Current action and preconditions to check: path_clear

Your task: For each precondition in the list above, predict whether it will hold at this action.

Consider the current scene as observed from the mobile robot's camera, and analyze the predicted future states of all dynamic agents (e.g., people, animals, vehicles, or any moving entities) within the NEXT SECOND.

IMPORTANT: Only answer "very likely" if you are absolutely certain—based on strong, clear evidence—that a dynamic agent will violate the precondition in the predicted future state. Do NOT answer "very likely" for unlikely, ambiguous, or low-probability risks.

Ask yourself for each precondition: Is there a high probability, with clear and convincing evidence, that the predicted future states of any dynamic agent will interfere with the predicted future state of the currently executing action within the NEXT SECOND, causing that precondition to fail?

Assess the risk level based on these predictions. Use "likely" or "very likely" if motions create a clear risk of interference.

Use "neutral" or "improbable" if agents are nearby but their predicted paths are clearly diverging or non-conflicting.

Failure Risk Categories: "very improbable", "improbable", "neutral", "likely", "very likely"

Answer Format: Output ONLY the probability_of_failure value from these categories: "very improbable", "improbable", "neutral", "likely", "very likely"

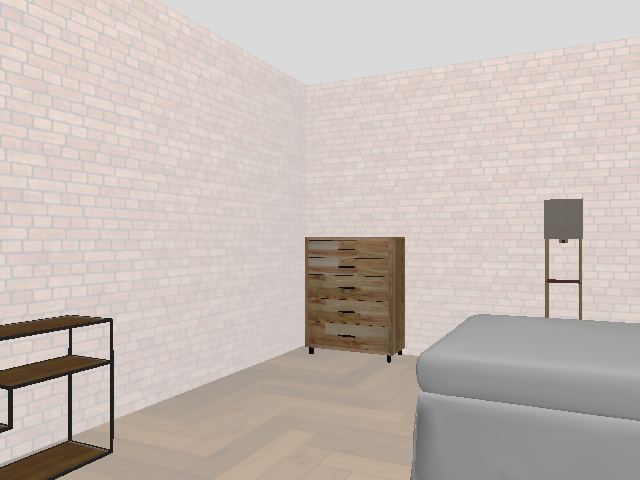

Answer: very improbable